Question: I'm currently doing a test for the Binary searches average case. Simply all I do is I generate a random variable and then search for this random variable in different sized arrays using the binary search. Below is my code used:
'''
public static void main(String[] args)
{
//This array keeps track of the times of the linear search
long[] ArrayTimeTaken = new long[18];
//Values of the array lengths that we test for
int[] ArrayAssignValues = new int[18];
ArrayAssignValues[0] = <PHONE>;
ArrayAssignValues[1] = <PHONE>;
ArrayAssignValues[2] = 20000000;
ArrayAssignValues[3] = 30000000;
ArrayAssignValues[4] = 40000000;
ArrayAssignValues[5] = 50000000;
ArrayAssignValues[6] = 60000000;
ArrayAssignValues[7] = 70000000;
ArrayAssignValues[8] = 80000000;
ArrayAssignValues[9] = 90000000;
ArrayAssignValues[10] = 100000000;
ArrayAssignValues[11] = 110000000;
ArrayAssignValues[12] = 120000000;
ArrayAssignValues[13] = 130000000;
ArrayAssignValues[14] = 140000000;
ArrayAssignValues[15] = 150000000;
ArrayAssignValues[16] = 160000000;
ArrayAssignValues[17] = 170000000;
//Code that runs the linear search
for (int i = 0; i < ArrayAssignValues.length; i++)
{
float[] arrayExperimentTest = new float[ ArrayAssignValues[i]];
//We fill the array with ascending numbers
for (int j = 0; j < arrayExperimentTest.length; j++)
{
arrayExperimentTest[j] = j;
}
Random Generator = new Random();
int ValuetoSearchfor = (int) Generator.nextInt(ArrayAssignValues[i]);
System.out.println(ValuetoSearchfor);
ValuetoSearchfor = (int) arrayExperimentTest[ValuetoSearchfor];
//Here we perform a the Linear Search
ArrayTimeTaken[i] = BinarySearch(arrayExperimentTest,ValuetoSearchfor);
}
ChartCreate(ArrayTimeTaken);
System.out.println("Done");
}
'''
Here is my code for the binary search:
'''
static long BinarySearch(float[] ArraySearch,int ValueFind)
{
System.gc();
long startTime = System.nanoTime();
int low = 0;
int high = ArraySearch.length-1;
int mid = Math.round((low+high)/2);
while (ArraySearch[mid] != ValueFind )
{
if (ValueFind <ArraySearch[mid])
{
high = mid-1;
}
else
{
low = mid+1;
}
mid = (low+high)/2;
}
long TimeTaken = System.nanoTime() - startTime;
return TimeTaken;
}
'''
Now the problem is that the results aren't making sense. Below is a graph:

Can some explain how the 1st array takes so much time? I've run the code a good few times and its basically the same graph created every time. Does Java some how cache results? Can anyone explain the result why the 1st binary search takes so long relativve to the others even though the array size is tiny compared to the rest?
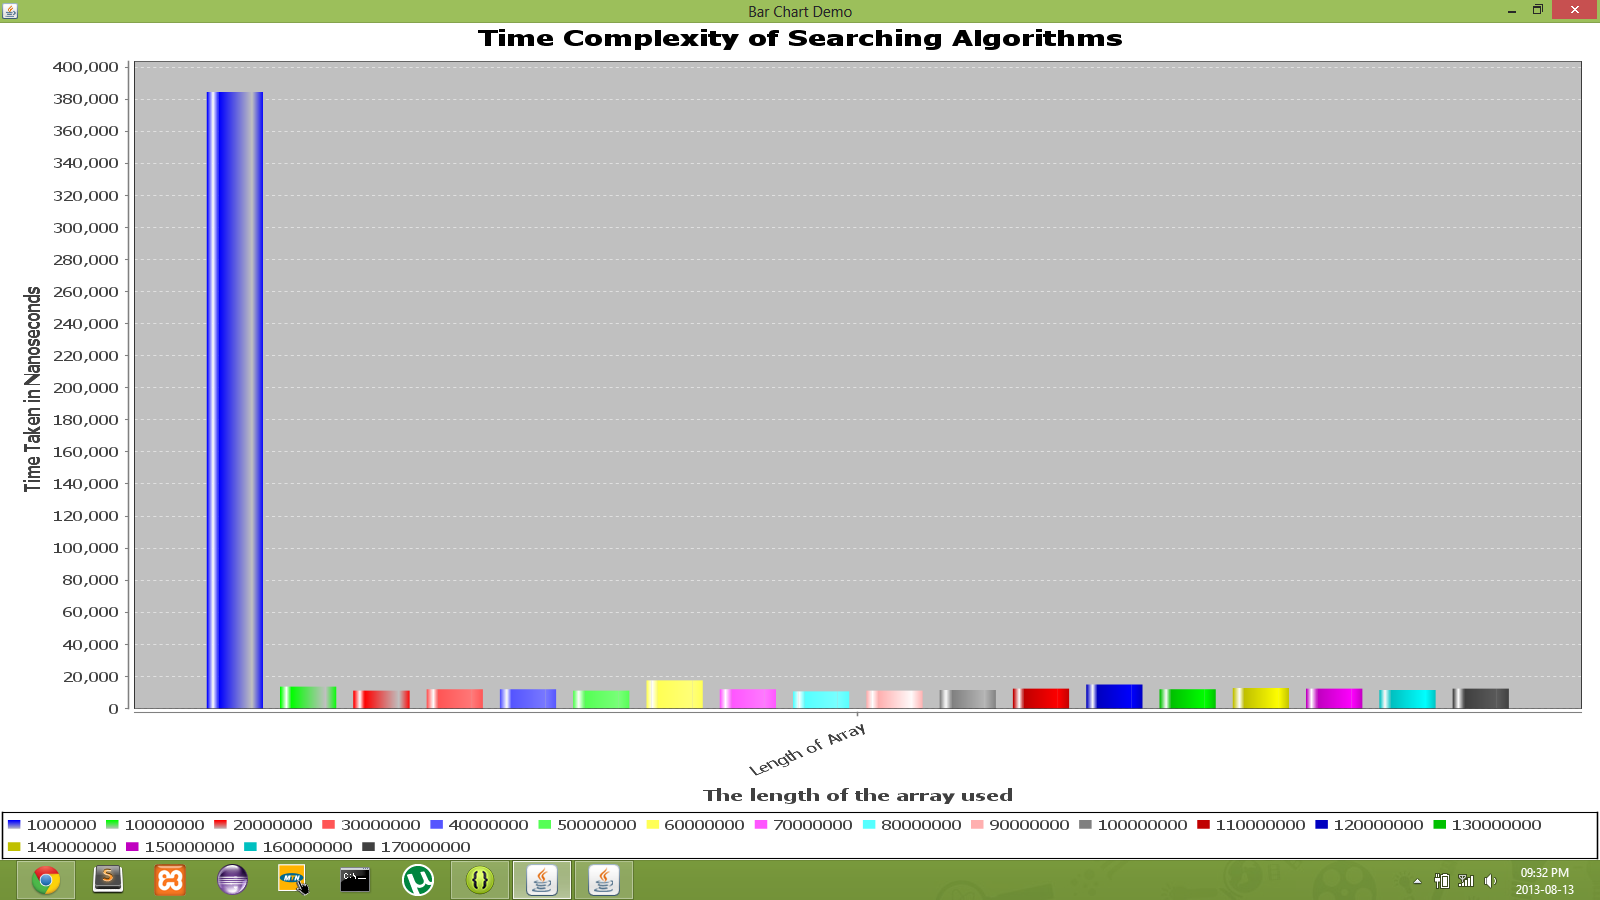
Answer: It looks like you're doing these searches one after another, starting with the lowest values. If that's true, then the code will be running much slower, because the JIT compiler won't have had a chance to warm up yet. Generally, for benchmarking like this, you want to run through all relevant code to give the JIT compiler time to compile it and optimize before you do the real testing.
For more information on the JIT compiler, read <URL>
You should also see <URL> to learn more about benchmarking.
Another possible cause of the slowness is that the JVM could still be in the process of starting up, and running it' own background code while you're timing it, causing slowdown.